Question: I am developing android application with some custom views. Here i am adding buttons with CompoundDrawable in one of my view. Here i am giving CompoundDrawable for buttons to give bullets effect for the text. But i am facing problem with CompoundDrawable alignments.
If my button text is single line then alignment is showing good. Button text is more that 2 line that will show my bullet in incorrect place. At any way i would like to show my bullet CompoundDrawable at left-top of my button text.
Here is my button creating code
'''
Button button = new Button(this);
button.setLayoutParams(myParams);
button.setCompoundDrawablesWithIntrinsicBounds(drawableId, null, null, null);
button.setBackgroundResource(0);
button.setGravity(Gravity.LEFT|Gravity.TOP);
'''
But it is not showing my button what i would like to show.
I have attached image of my buttons. On that 1 is proper. but i would like to show 2, 3 also same like button 1.
Please look on attached image.
Thanks in advance.
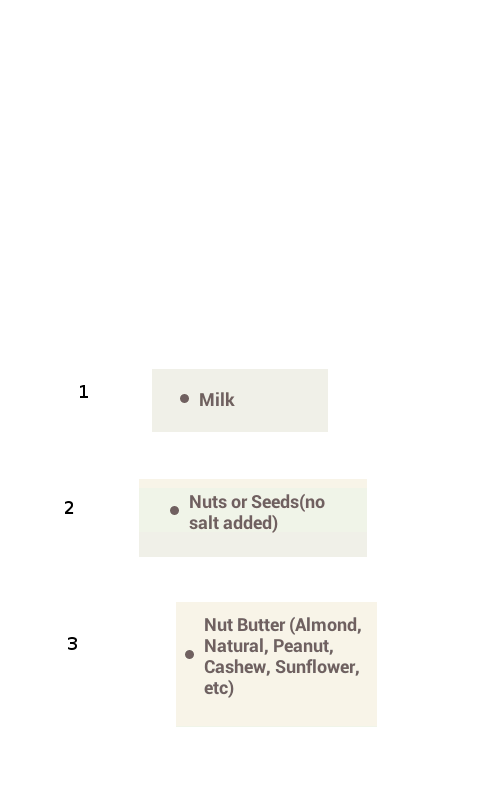
Answer: make use of <URL>........